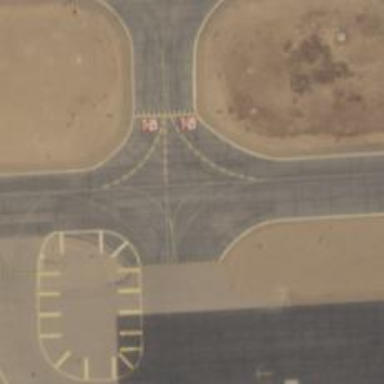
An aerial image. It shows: View of taxiway at the airport.